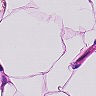
Metastatic tissue present: no